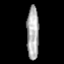
Tissue: prostate
Cell type: T cells
Senescence score: 0.6857
Nuclear area (px): 638
Mean DAPI intensity: 170.508